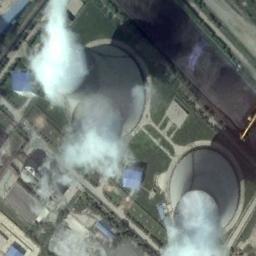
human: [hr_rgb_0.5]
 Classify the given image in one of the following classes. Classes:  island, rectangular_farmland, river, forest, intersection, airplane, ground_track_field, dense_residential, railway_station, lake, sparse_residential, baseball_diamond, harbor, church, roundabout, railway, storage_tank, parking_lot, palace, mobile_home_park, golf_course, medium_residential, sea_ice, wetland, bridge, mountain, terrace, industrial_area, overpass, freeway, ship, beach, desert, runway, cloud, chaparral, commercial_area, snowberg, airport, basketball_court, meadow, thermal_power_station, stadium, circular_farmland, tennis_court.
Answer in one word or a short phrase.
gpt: thermal_power_station